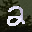
Label: 2